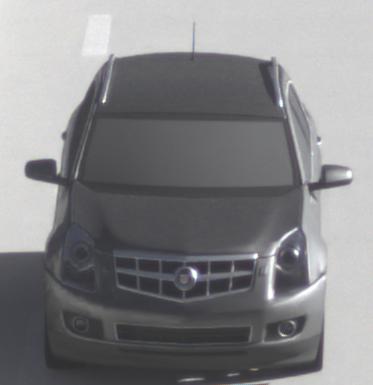
Make: Cadillac
Model: SRX 3.0 V6
Detailed model: SRX (II)
Model produced from: 2010/12
Model produced until: 2012/01
Doors: 5
Color: gray
Road condition: dry road
Daytime: morning or afternoon
Contrast: high contrast